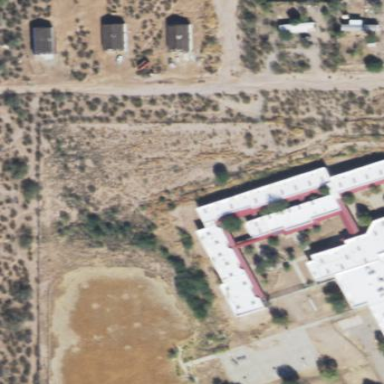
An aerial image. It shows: School building.